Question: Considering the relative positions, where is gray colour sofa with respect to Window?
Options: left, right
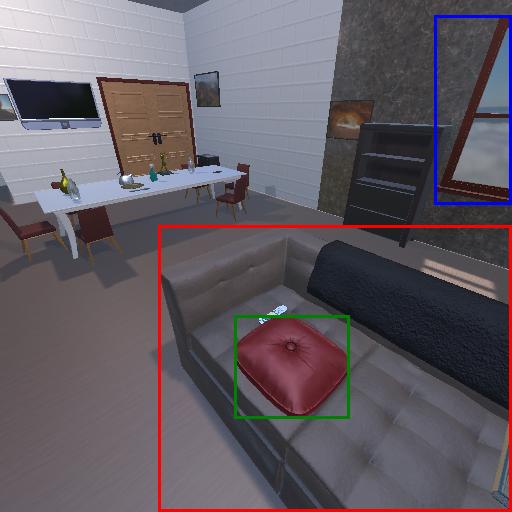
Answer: left